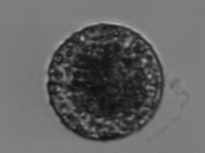
Label: Vicicitus_globosus